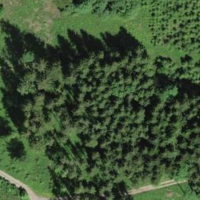
EUNIS habitat code: 43
Species observed at this site:
Mercurialis perennis